Field crop: maize
Growth stage: 2
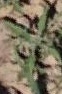
Species: atriplex